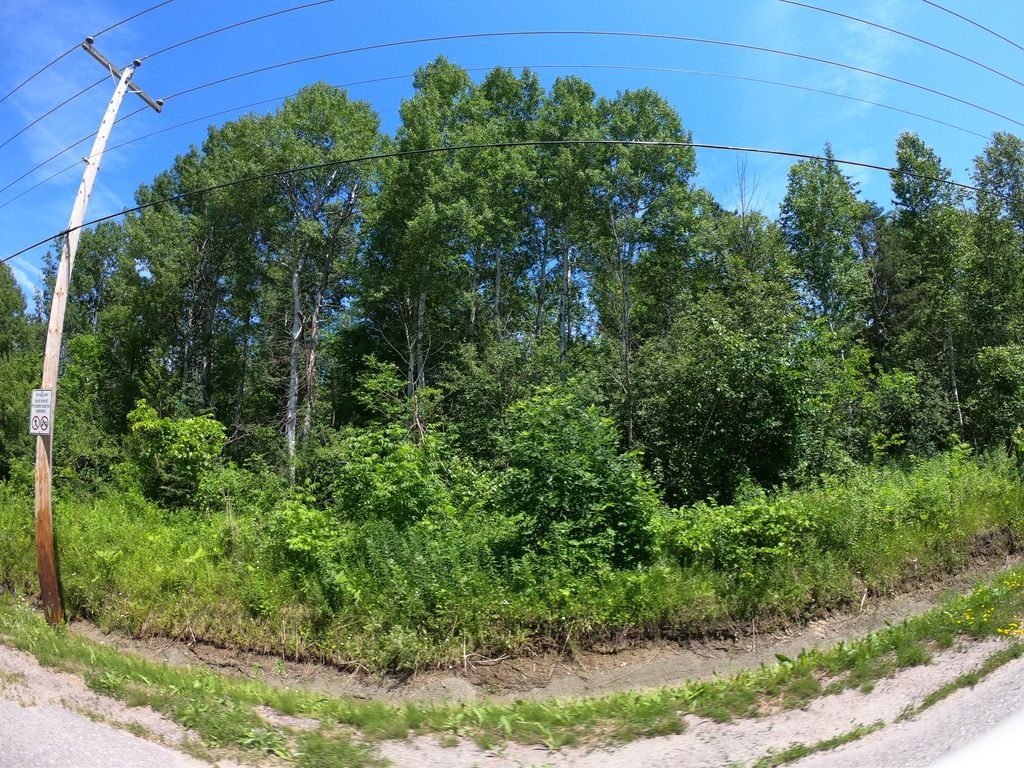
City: ottawa-gatineau